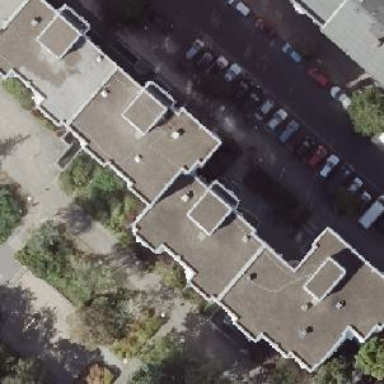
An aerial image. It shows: Light gray roof of apartment building.